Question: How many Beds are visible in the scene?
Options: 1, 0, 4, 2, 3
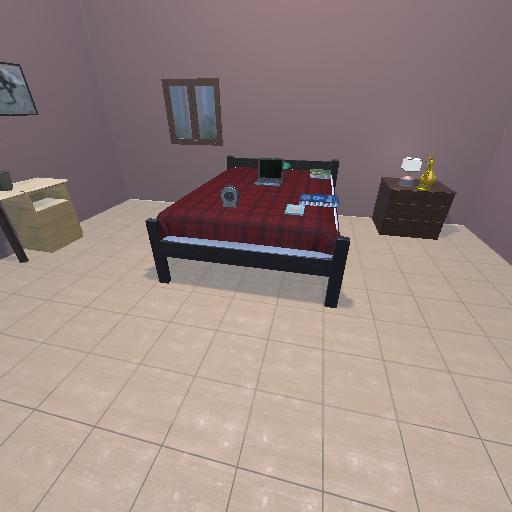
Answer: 1